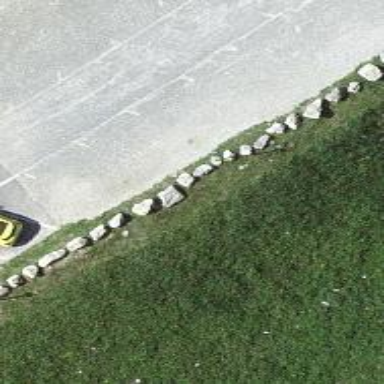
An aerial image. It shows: Block barrier.